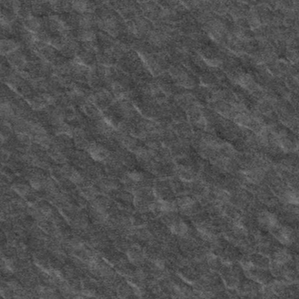
Label: frost